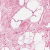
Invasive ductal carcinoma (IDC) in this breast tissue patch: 0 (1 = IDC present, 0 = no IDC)